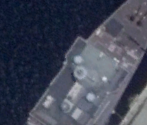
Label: combat